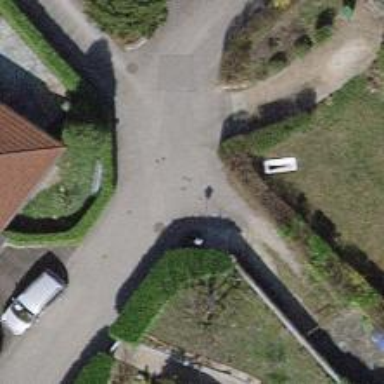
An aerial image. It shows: Residential road with asphalt surface and no sidewalks.